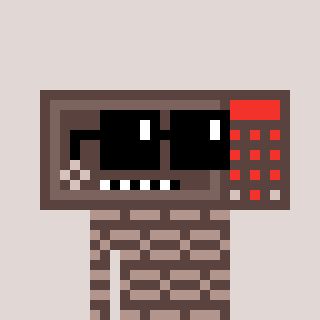
a pixel art character with square black sunglasses, a wallsafe-shaped head and a darkbrown-colored body on a warm background